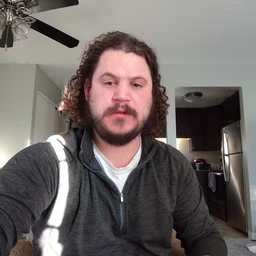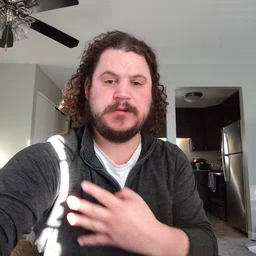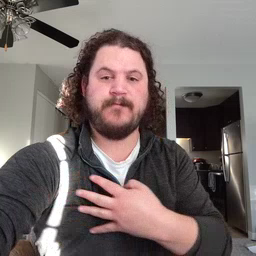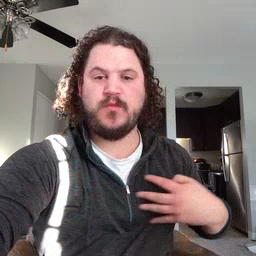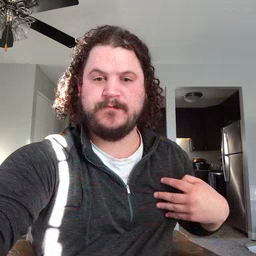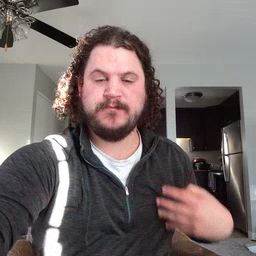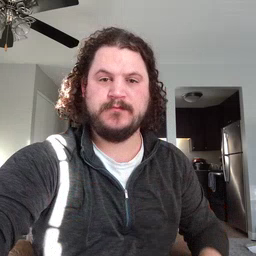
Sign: zebra